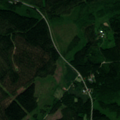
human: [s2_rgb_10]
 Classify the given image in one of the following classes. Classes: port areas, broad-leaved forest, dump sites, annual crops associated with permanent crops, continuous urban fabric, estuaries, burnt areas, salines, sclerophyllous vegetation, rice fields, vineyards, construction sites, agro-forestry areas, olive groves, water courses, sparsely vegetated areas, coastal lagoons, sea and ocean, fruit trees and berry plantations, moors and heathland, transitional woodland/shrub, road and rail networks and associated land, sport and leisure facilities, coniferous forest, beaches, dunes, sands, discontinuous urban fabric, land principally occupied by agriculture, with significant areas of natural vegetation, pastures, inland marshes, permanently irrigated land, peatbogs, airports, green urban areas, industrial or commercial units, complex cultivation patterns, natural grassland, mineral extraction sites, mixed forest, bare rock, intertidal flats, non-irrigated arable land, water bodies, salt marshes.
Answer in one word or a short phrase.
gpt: coniferous forest, mixed forest